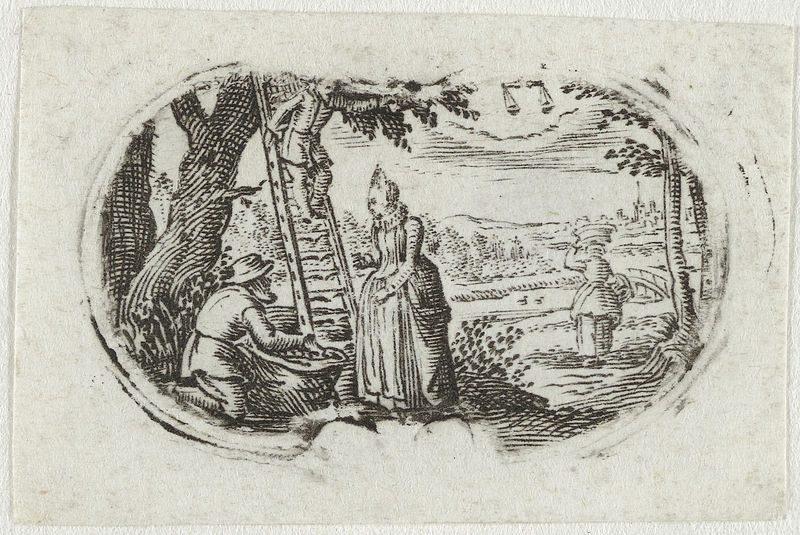
Titel: De maand September
Standort: Amsterdam
Institution: Rijksmuseum
Schlagwörter: baum, mann, menschen, frau, hut, skizze, gebäude, obst, bart, barock, früchte, ernte, sammeln, leiter, church, hat, white, women, black, dress, woman, korb, print, servant, apple, fruit, man, sky, tree, field, landscape, church tower, tower, trees, village, child, noble, river, garden, path, plants, drawing, hats, beard, fall, ladder, bridge, town, peasants, spring, basket, scale, apron, farmer, shadows, kneeling, hatching, ruff, fruits, farming, orchard, apples, harvest, scales, bauern, etch, parchment, ducks, midevil, appel, picker, washer, scrubs, appels, gardner, apple trees